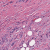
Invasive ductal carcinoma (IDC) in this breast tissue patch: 1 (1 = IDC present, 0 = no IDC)